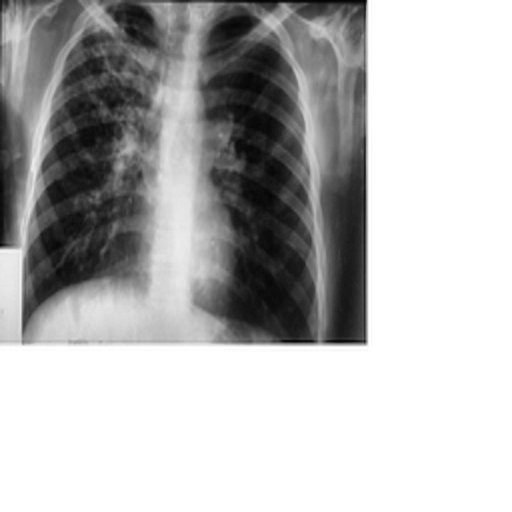
Finding: TUBERCULOSIS